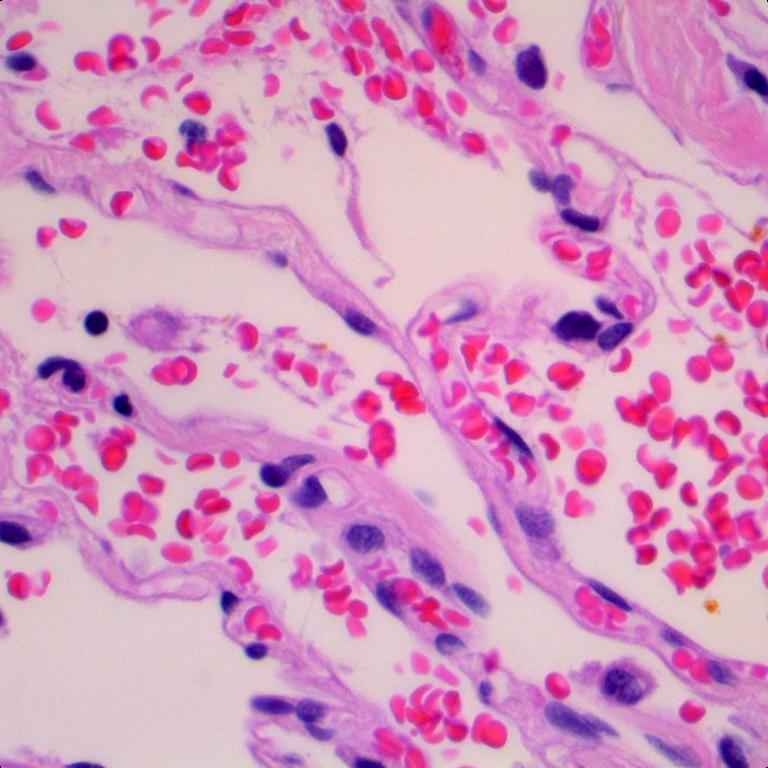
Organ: lung
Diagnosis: benign